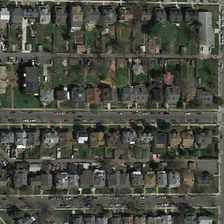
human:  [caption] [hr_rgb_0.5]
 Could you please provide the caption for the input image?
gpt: many small buildings and green trees are in a crowded dense residential area .

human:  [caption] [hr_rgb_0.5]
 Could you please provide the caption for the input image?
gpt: it is green trees and grassland, gray roads and in all color`s buildings .

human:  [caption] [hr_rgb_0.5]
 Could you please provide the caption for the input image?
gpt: there are buildings, roads, grassland and trees .

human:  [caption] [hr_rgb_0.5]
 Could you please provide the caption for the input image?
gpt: many small buildings and green trees are in a crowded dense residential area .

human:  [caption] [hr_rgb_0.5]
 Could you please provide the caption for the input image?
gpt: there are buildings, roads, grassland and trees .